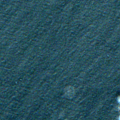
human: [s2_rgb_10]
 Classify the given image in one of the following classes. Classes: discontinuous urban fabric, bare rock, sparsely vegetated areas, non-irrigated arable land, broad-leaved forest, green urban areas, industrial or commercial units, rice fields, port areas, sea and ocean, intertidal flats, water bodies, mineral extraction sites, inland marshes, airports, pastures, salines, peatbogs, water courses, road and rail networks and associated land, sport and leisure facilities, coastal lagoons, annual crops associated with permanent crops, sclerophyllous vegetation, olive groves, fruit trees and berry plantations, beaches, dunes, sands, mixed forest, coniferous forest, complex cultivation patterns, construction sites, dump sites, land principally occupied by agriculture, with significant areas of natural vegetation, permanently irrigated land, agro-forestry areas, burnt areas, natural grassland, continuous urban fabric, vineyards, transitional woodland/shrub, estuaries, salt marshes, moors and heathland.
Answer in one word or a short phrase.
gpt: sea and ocean